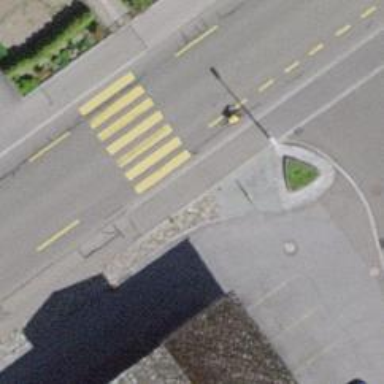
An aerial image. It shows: Marked zebra crossing on the road.